Question: There are multiple questions (<URL> called "Why isn't this exception caught". Sadly, none of these solutions work for me... So I am stuck with a truly uncatchable exception.
I have a piece of code (.NET 4.0) that checks a large textfile for digits and numbers. Whilst testing I got a runtime exception:

What you see here is a try-catch pattern with a catchblock for an ArgumentOutOfRangeException. But during runtime, the try block throws an ArgumentOutOfRangeException that is not being caught.
I read the <URL> section about the try-catch structure, and it says:
> A catch block of a try statement is reachable if the try statement is reachable.
So in theory the above code should catch the exception.
Then I thought it might had something to do with the fact that this code is running in a task (during the processing of the textfile I also want to update the UI so I do it asynchronous). I searched around and then I found <URL> answer by Jon Skeet. Basically suggesting I use Task.Wait in a try-catch block to catch any exceptions.
The problem I am facing now is that I can't really call Task.Wait because that would block the calling thread which is my UI thread! Then I figured that I could create an extra tasklayer to wait for that task:
'''
//Code called from the UI
System.Threading.Tasks.Task.Factory.StartNew(()=>
{
//Create a new task and use this task to catch any exceptions
System.Threading.Tasks.Task task = System.Threading.Tasks.Task.Factory.StartNew(MethodWithException);
try
{
task.Wait();
}
catch(Exception)
{
MessageBox.Show("Caught it!");
}
});
'''
But this still gives the same result... Then I thought that it could be because of the fact I am not specific enough with my Exceptiontype. But the C# Language Specification states:
> Some programming languages may support exceptions that are not representable as an object derived from System.Exception, although such exceptions could never be generated by C# code.
So unless you use some sketchy third party API you're always good when you use 'Exception'. So I found myself with an suggested answer by Jon Skeet that didn't quite work for me. That's when I knew I should just stop trying...
So does anyone know what is going on? And how can I fix this? I know I could just check if 'i' is equal or bigger than 'text.Length' but understanding what's happening is more important than working code.
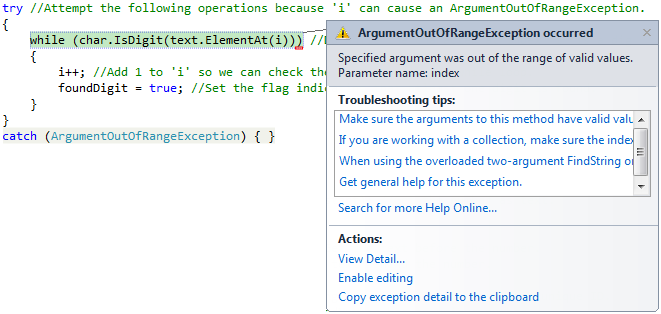
Answer: This is simply an artifact of the debugger.
In the 'Debug' menu, there's an option called 'Exceptions...' Click it, and make sure to the "Thrown" checkbox here:

Many times, you'll want to see the error in context, even if it's inside a 'try/catch', which is what this setting is for. In this case, that is what you ought to be doing, so that you can see compare 'i' to the length of 'text' and see where your problem is.
If you ran the code without the debugger (such as by double-clicking the executable or using the "Start without Debugging" option), you would "correctly" throw away the error without any alerts.